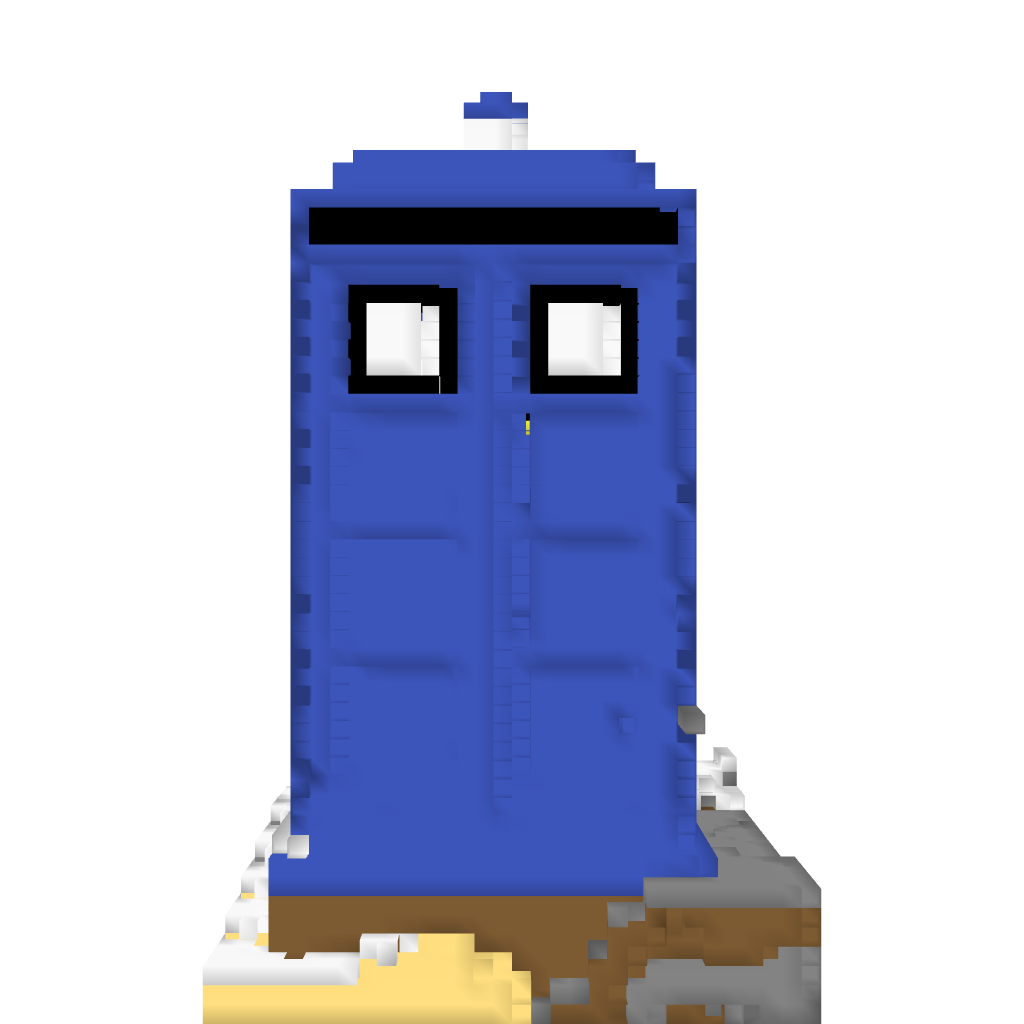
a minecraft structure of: The Tardis high quality